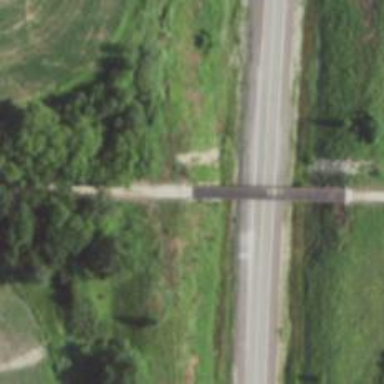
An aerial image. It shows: Abandoned railway bridge over path.